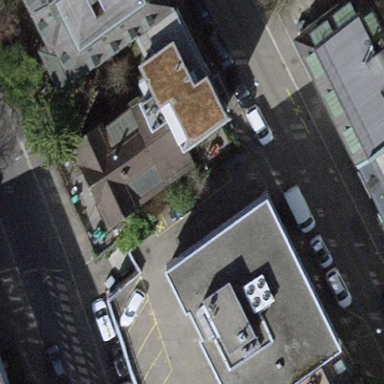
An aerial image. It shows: Commercial building.